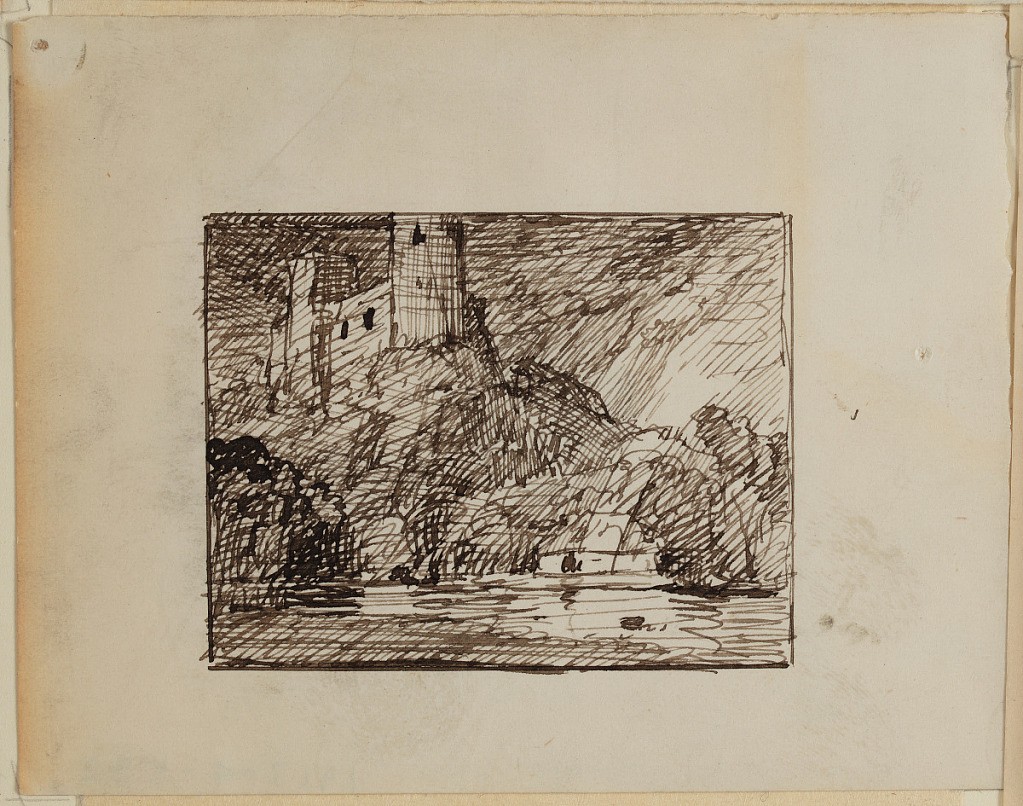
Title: Imaginary Landscape with Castle
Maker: Frederic Edwin Church, American, 1826–1900
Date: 1870–75
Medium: Pen and dark brown ink on off-white laid paper
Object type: Drawing
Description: Landscape and architecture sketch showing an imagined view of a landscape with a medieval castle and a cottage, derived from the artist's view of Château de la Bâtiaz in Martigny, Switzerland. In the foreground, a river flows horizontally across the composition, with the nearby grassy bank visible in the lower left corner. Across the river at right, a small cottage with a thatch roof is illuminated in a beam of light beside several trees. Looming above it in the middle distance at upper left is a medieval castle with a tall, circular tower that is perched atop a lofty and abrupt hill. Dark storm clouds gather over the castle along the upper margin.